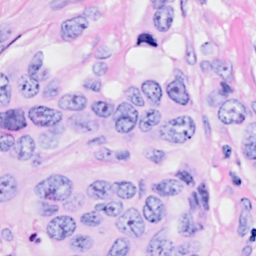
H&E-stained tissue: Breast